Question: In stackpanel, I want two textblocks in same row.

in the image, I want the date and time at the same row.
what should I do?
Following is source code:
'''
<StackPanel VerticalAlignment="Bottom" Background="{ThemeResource ListViewItemOverlayBackgroundThemeBrush}">
<TextBlock Text="{Binding Title}" Margin="15,0,15,0"/>
<TextBlock Text="2015/03/01" Margin="15,0,15,10" HorizontalAlignment="Left"/>
<TextBlock Text="1:42:31" Margin="15,0,15,10" HorizontalAlignment="Right"/>
</StackPanel>
'''
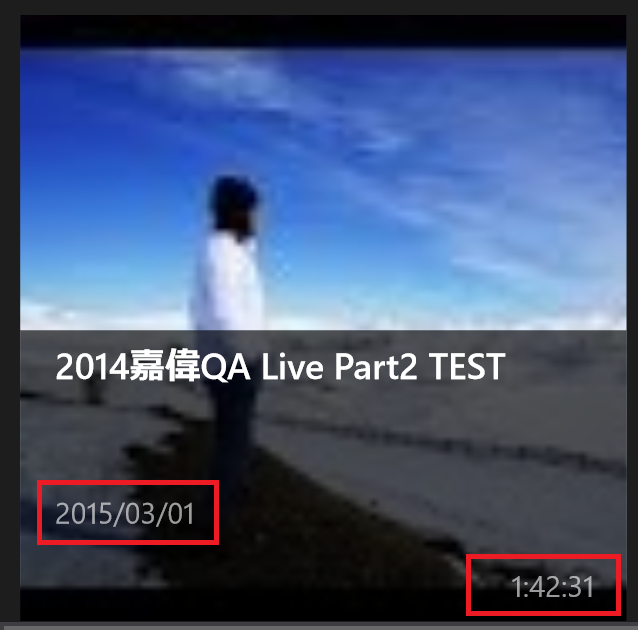
Answer: The default Orientation of StackPanel is Vertical, hence the three TextBlocks appear one below the other. You should add another StackPanel with its Orientation set to Horizontal and put the bottom two TextBlocks inside it.
'''
<StackPanel VerticalAlignment="Bottom" Background="{ThemeResource ListViewItemOverlayBackgroundThemeBrush}">
<TextBlock Text="Title" Margin="15,0,15,0"/>
<StackPanel Orientation="Horizontal">
<TextBlock Text="2015/03/01" Margin="15,0,15,10" HorizontalAlignment="Left"/>
<TextBlock Text="1:42:31" Margin="15,0,15,10" HorizontalAlignment="Right"/>
</StackPanel>
</StackPanel>
'''
Updated:
'''
<StackPanel VerticalAlignment="Bottom" Background="{ThemeResource ListViewItemOverlayBackgroundThemeBrush}">
<TextBlock Text="Title" Margin="15,0,15,0"/>
<Grid>
<Grid.ColumnDefinitions>
<ColumnDefinition Width="*"></ColumnDefinition>
<ColumnDefinition Width="*"></ColumnDefinition>
</Grid.ColumnDefinitions>
<TextBlock Text="2015/03/01" Grid.Column="0" Margin="15,0,15,10" HorizontalAlignment="Left"/>
<TextBlock Text="1:42:31" Grid.Column="1" Margin="15,0,0,10" HorizontalAlignment="Right"/>
</Grid>
</StackPanel>
'''